Question: I have in which i display
While testing my application in , it did not work
In it display 'failed to find PDF header : '%PDF' not found'
---
I create sample application with below code which also have same problem
'''
self.myWebView.delegate = self;
NSString *path = [[NSBundle mainBundle] pathForResource:@"201" ofType:@"pdf"];
NSURL *targetURL = [NSURL fileURLWithPath:path];
NSURLRequest *request = [NSURLRequest requestWithURL:targetURL];
[self.myWebView loadRequest:request];
'''
---
, Apple wrote that
'Quicklook framework may did not display PDF file in some application'
but they did not mention any thing about 'UIWebView',

<URL>
---
This problem was not came in iOS8beta4.
Same problem is also occur in XCode6 + iOS8beta5.
I also check with different PDF files but have same problem.
---
1] Is there any one had done fix for the above problem ?
If yes, please provide me some sample code.
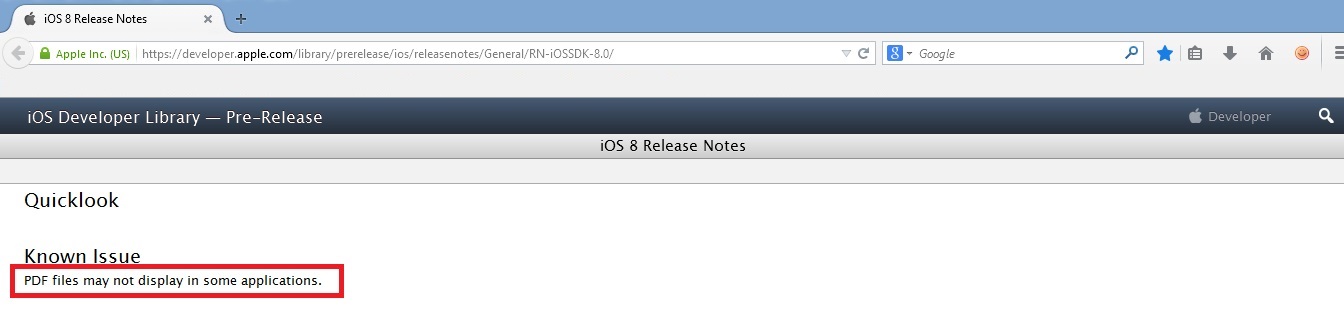
Answer: '''
// Create pdf path & url
NSString *path = [[NSBundle mainBundle] pathForResource:@"201" ofType:@"pdf"];
NSURL *targetURL = [NSURL fileURLWithPath:path];
// Load pdf in WebView
NSData *pdfData = [[NSData alloc] initWithContentsOfURL:targetURL];
[self.webView loadData:pdfData MIMEType:@"application/pdf" textEncodingName:@"utf-8" baseURL:nil];
'''